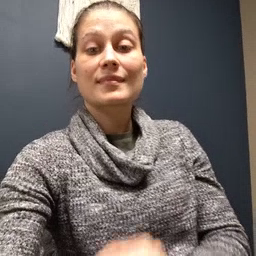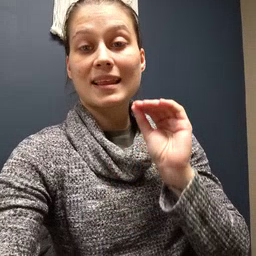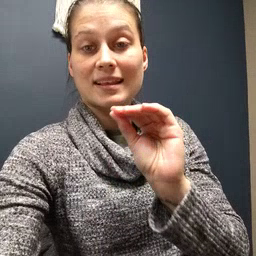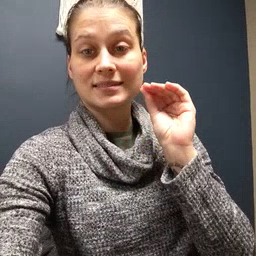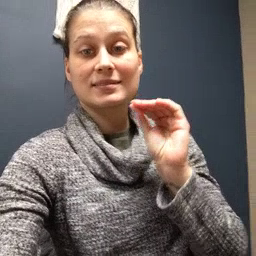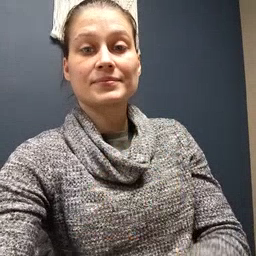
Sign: kiss